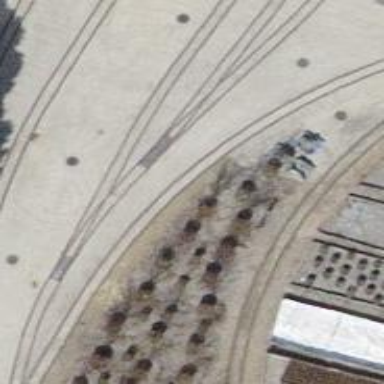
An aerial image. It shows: Single narrow-gauge railway track in service yard.